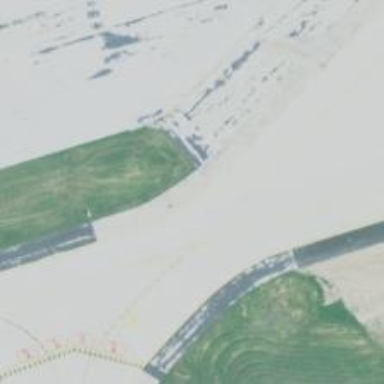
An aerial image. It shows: View of taxiway at the airport.